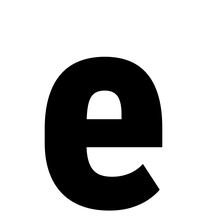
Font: Roboto_Condensed_ExtraBold